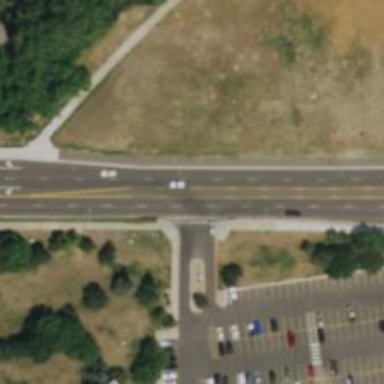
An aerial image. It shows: Secondary road with asphalt surface.